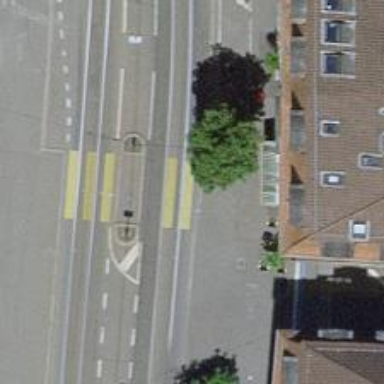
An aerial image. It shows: Kerb barrier.